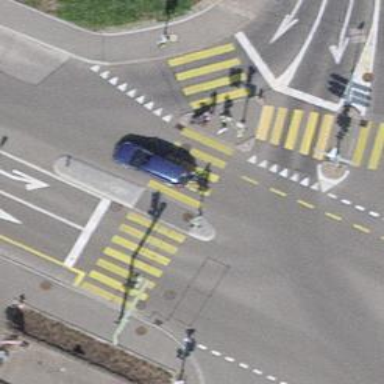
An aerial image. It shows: Traffic calming island.